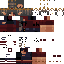
A female human skin with dark skin, wearing brown crown dressed in a red robe top and brown pants, featuring a closed mouth.